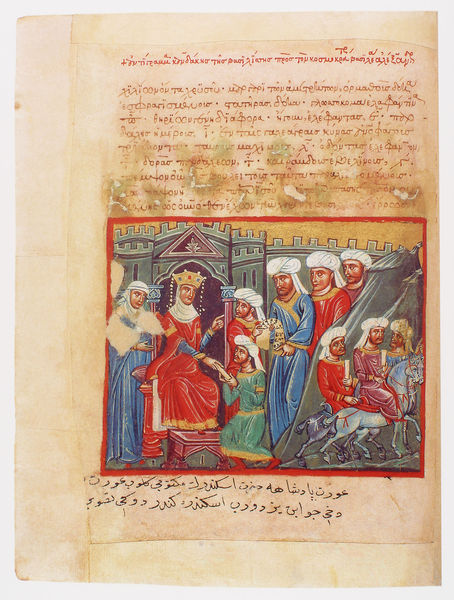
Titel: Der griechische Alexanderroman
Institution: Venedig, Hellenic Institute Codex Gr. 5
Schlagwörter: blau, mann, geschichte, blatt, pferd, pferde, reiter, schrift, farbe, burg, schriften, tron, buchseite, arabisch, griechisch, mittelalter, huldigung, schriftrolle, könige, königin, turban, geschenke, alexander, manner, huldigung der könige